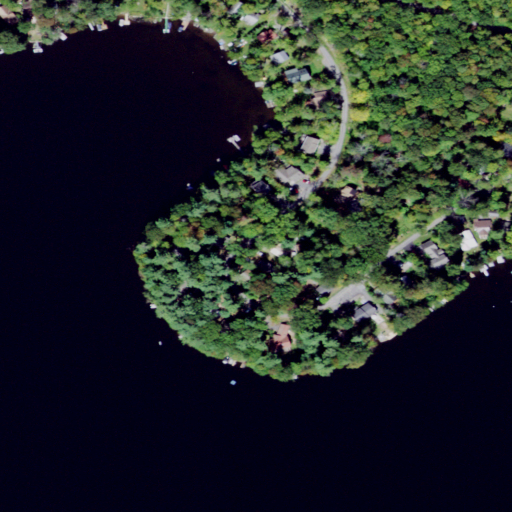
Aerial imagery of cape in New York named Gold Point containing open water, open development, deciduous forest, mixed forest, evergreen forest, herbaceous wetlands, medium intensity development, and low intensity development